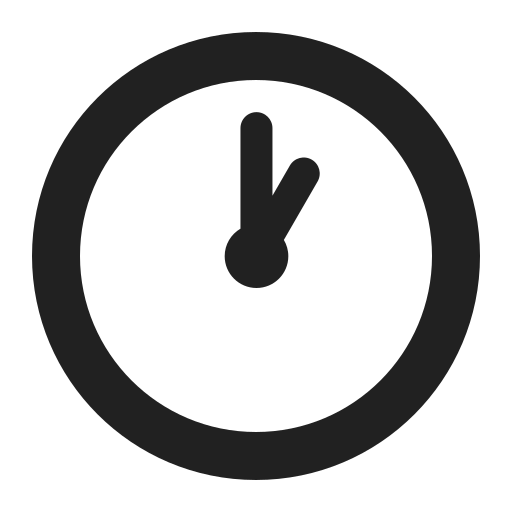
one oclock high contrast